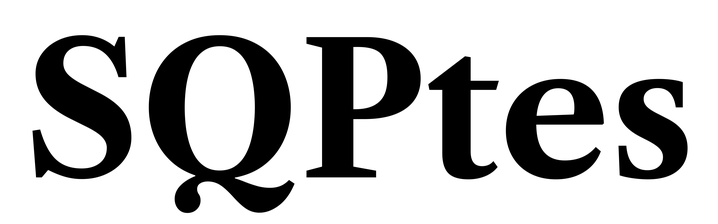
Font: LibreCaslonText_Bold